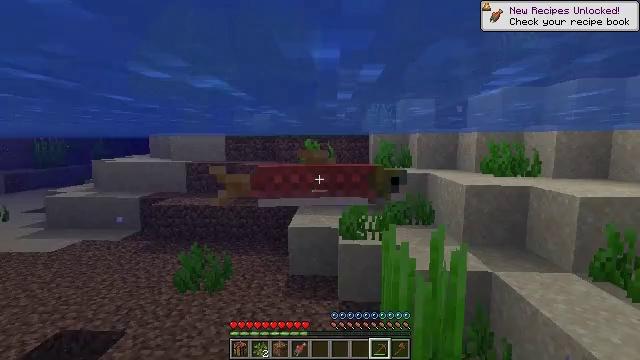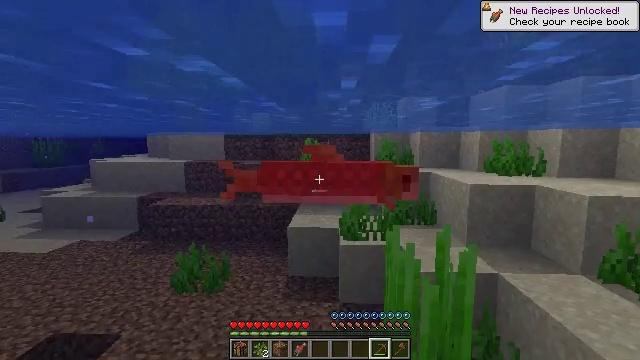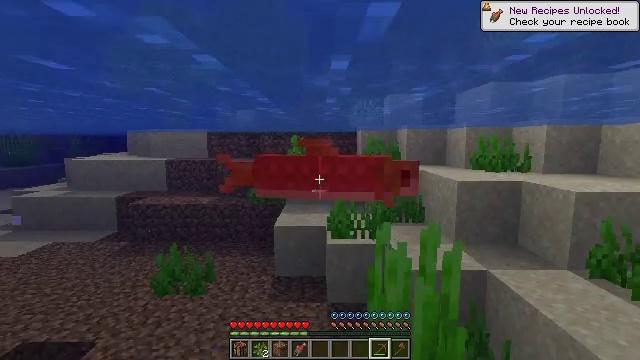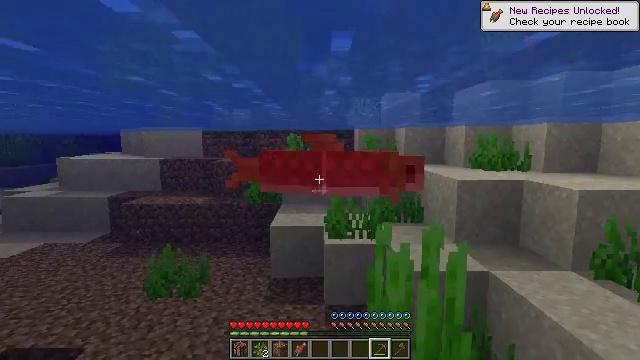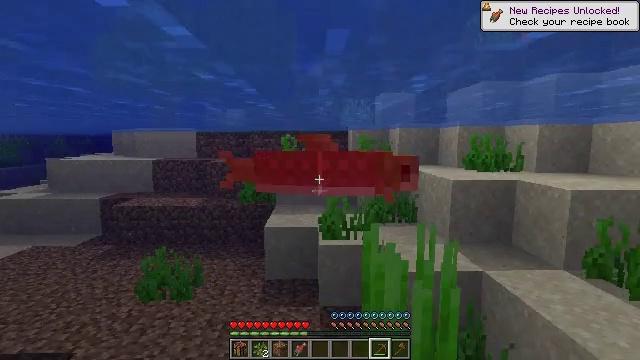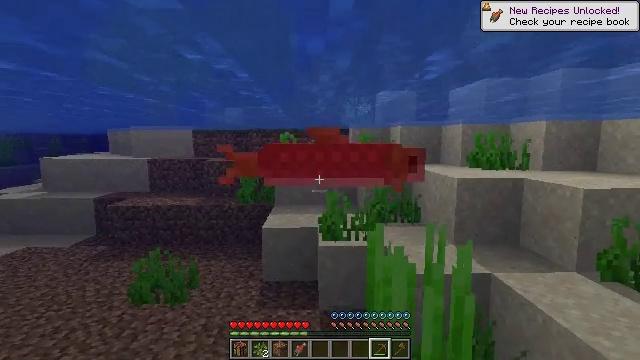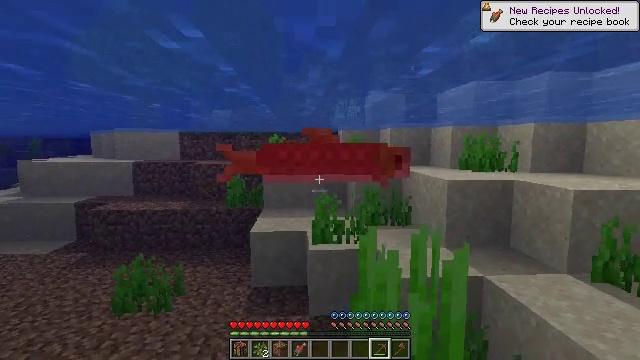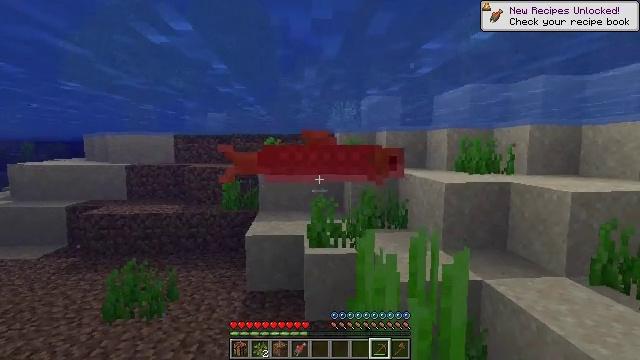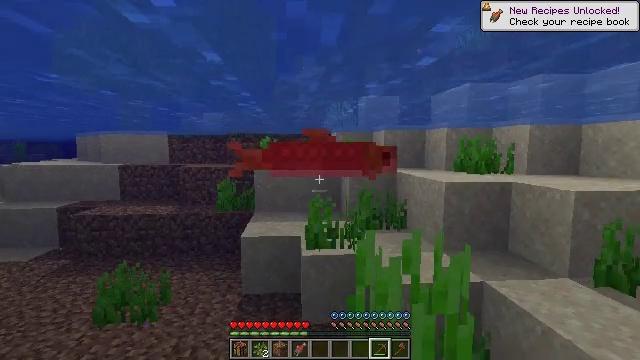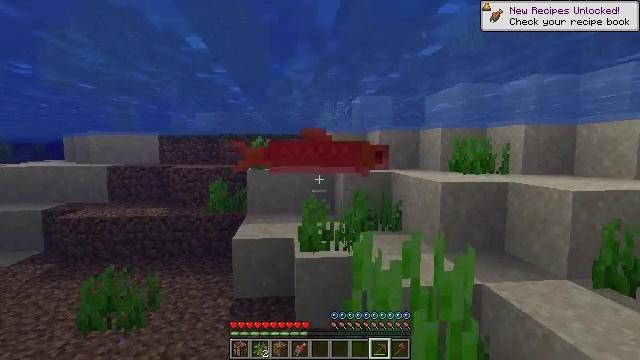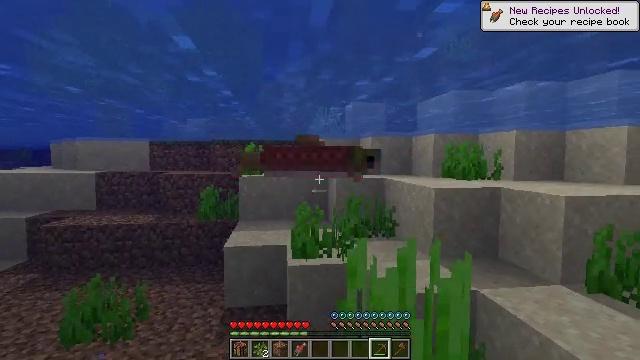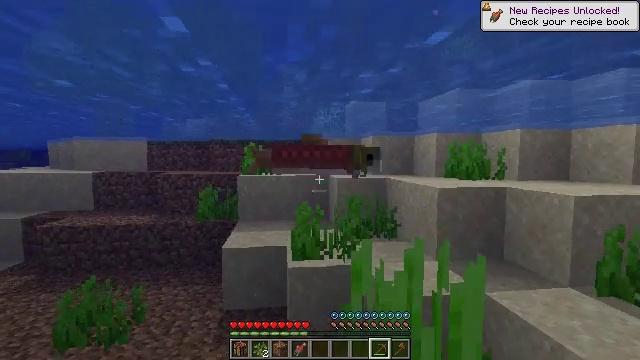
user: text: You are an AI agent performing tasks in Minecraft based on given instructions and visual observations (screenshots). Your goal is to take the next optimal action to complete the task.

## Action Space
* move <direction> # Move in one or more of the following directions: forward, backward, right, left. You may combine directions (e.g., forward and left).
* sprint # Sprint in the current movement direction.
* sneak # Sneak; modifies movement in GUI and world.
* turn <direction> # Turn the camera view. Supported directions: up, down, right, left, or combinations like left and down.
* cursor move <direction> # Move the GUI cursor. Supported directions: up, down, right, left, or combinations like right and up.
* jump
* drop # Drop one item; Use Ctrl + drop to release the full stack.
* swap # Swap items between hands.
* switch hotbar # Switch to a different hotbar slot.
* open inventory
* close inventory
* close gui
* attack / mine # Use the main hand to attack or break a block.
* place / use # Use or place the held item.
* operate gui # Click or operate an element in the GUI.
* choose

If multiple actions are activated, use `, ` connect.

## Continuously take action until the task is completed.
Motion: motion action
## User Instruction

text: Fish and kill the salmon.
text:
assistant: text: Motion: move forward, attack / mine
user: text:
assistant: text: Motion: move forward, turn right, attack / mine
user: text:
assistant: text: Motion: move forward
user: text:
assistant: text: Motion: move forward, turn right, attack / mine
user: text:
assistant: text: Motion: move forward, attack / mine
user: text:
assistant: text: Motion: move forward, turn right
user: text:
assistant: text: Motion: move forward, attack / mine
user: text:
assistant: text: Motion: move forward, attack / mine
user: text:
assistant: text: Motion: move forward, turn right, attack / mine
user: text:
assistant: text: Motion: move forward, turn right and up
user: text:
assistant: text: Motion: move forward, attack / mine
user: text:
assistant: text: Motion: attack / mine